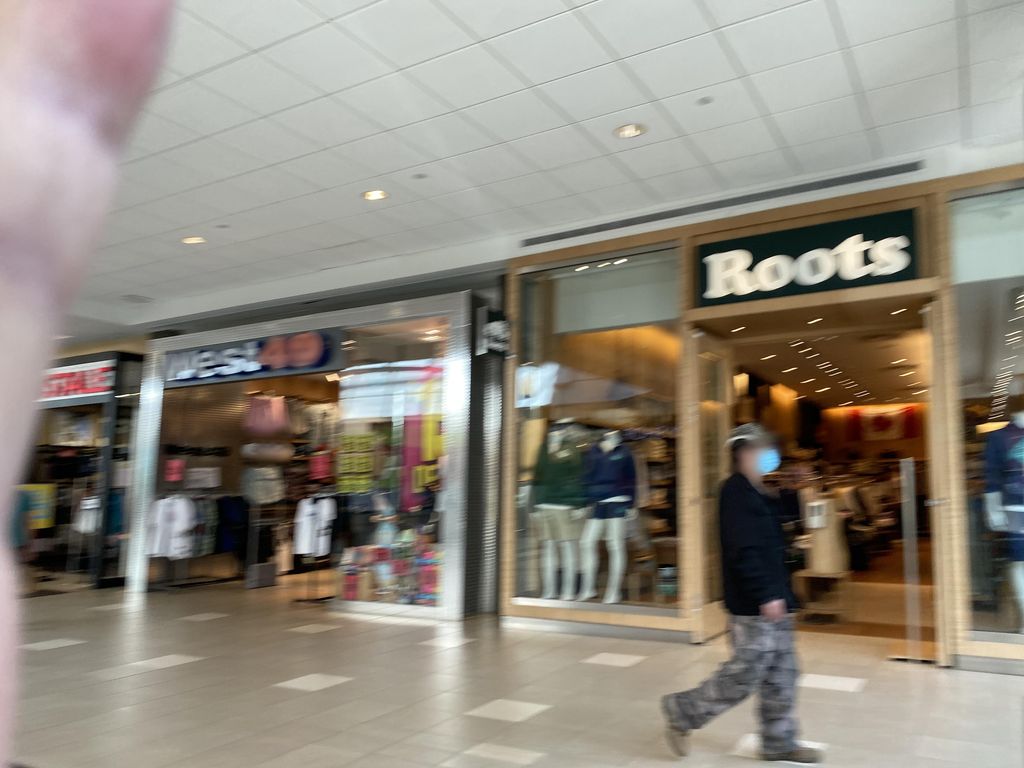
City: winnipeg